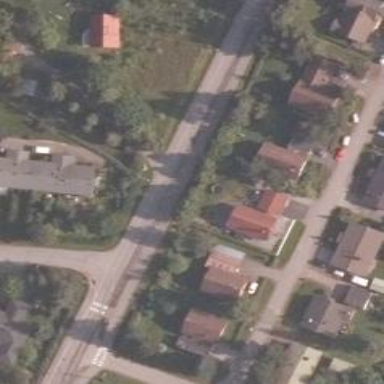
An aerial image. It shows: Asphalt cycleway.